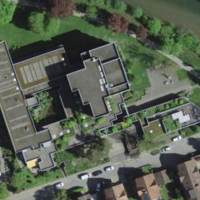
EUNIS habitat code: 54
Species observed at this site:
Chelidonium majus